Interaction volume radius: 10 \u00c5
Interaction volume height: 20 \u00c5
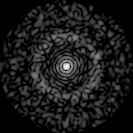
Disorder parameter: 0.8395